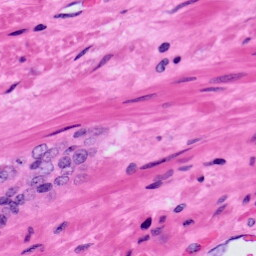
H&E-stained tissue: Prostate